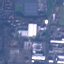
Label: Industrial